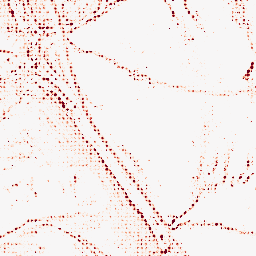
Category: morphological
Decomposition family: morphological_square
Decomposition parameters: operation: opening
size: 5
Upsampling method: sinc_hamming
Upsampling parameters: scale: 8
kernel_size: 4
Upsampling scale: 8